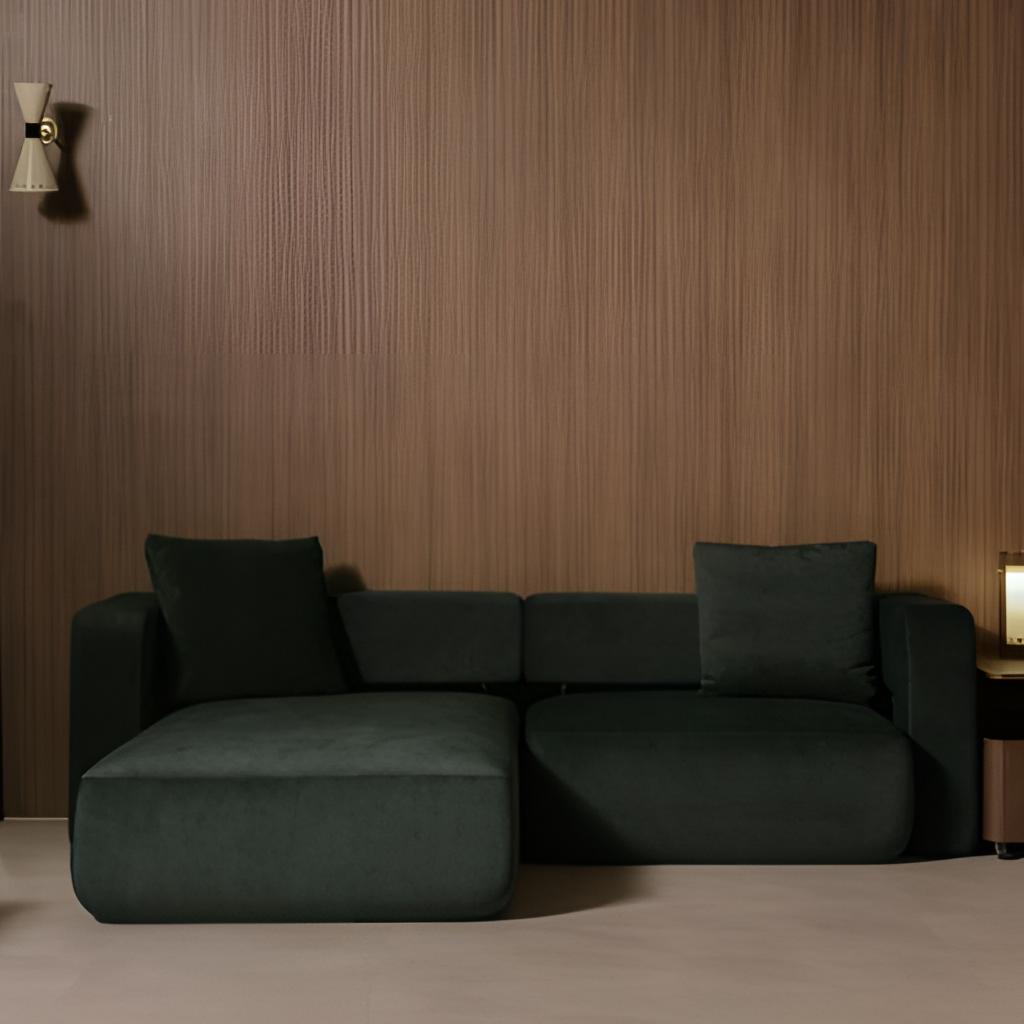
living room, velvet sectional sofa, modern, beige wood flooring, with solid pattern, wood wallpaper, with vertical striped pattern